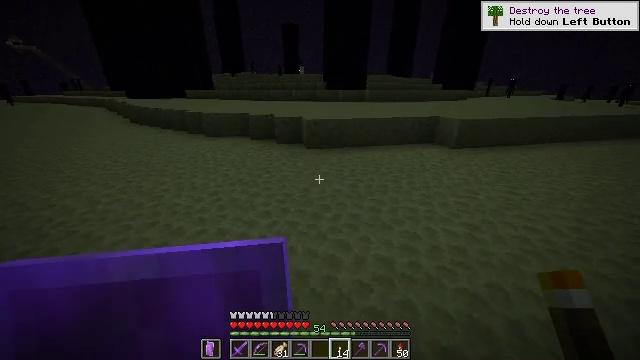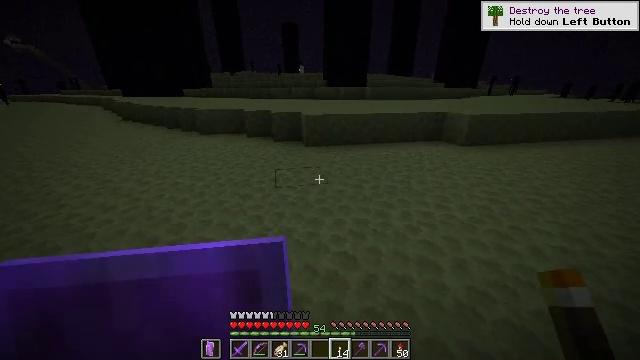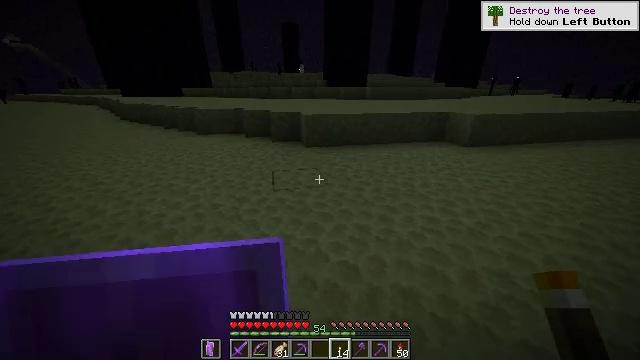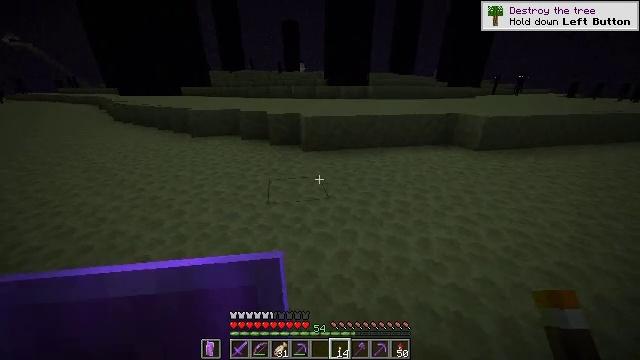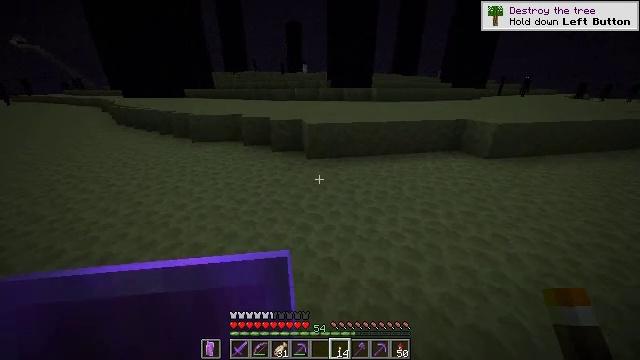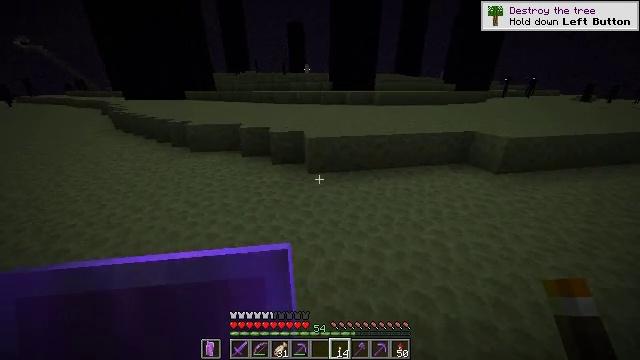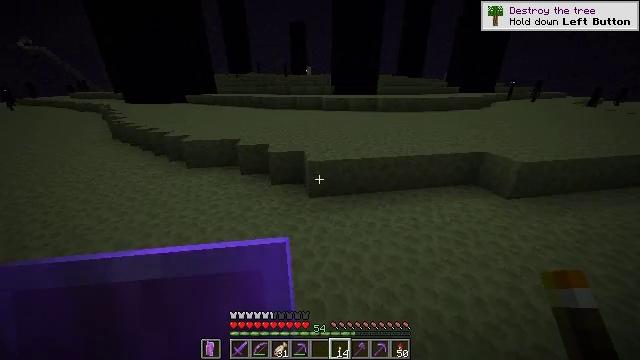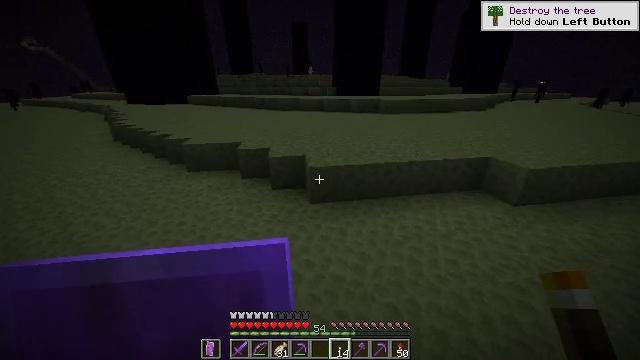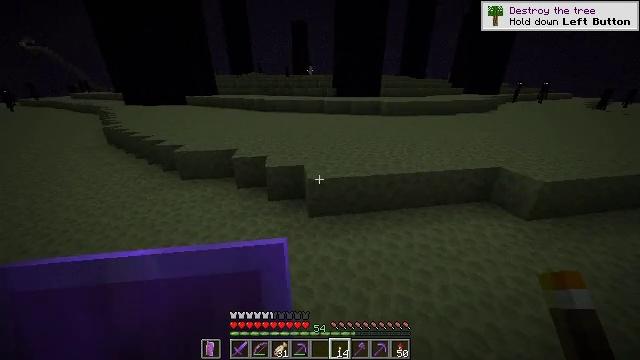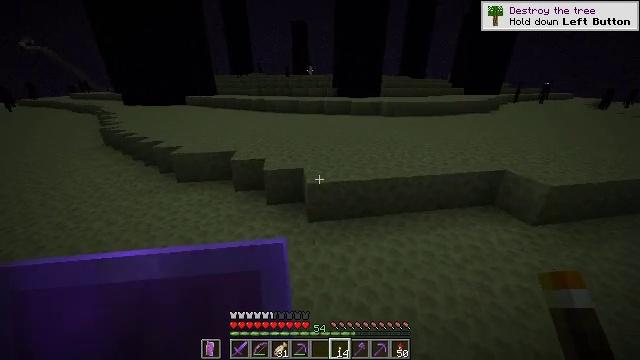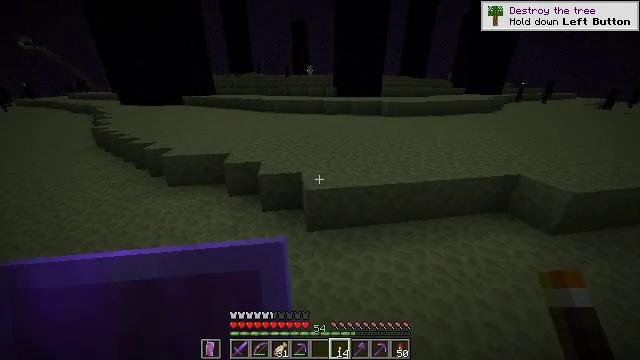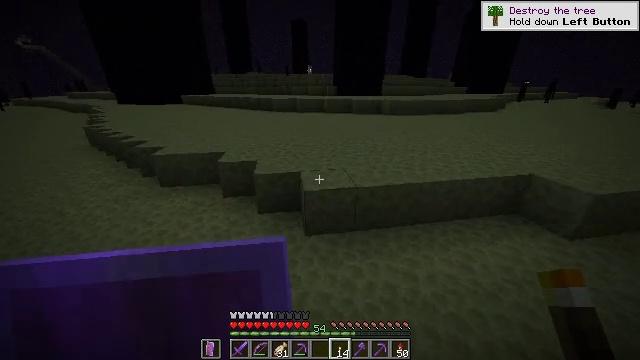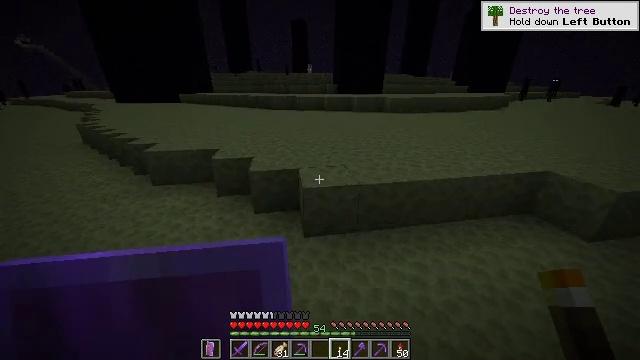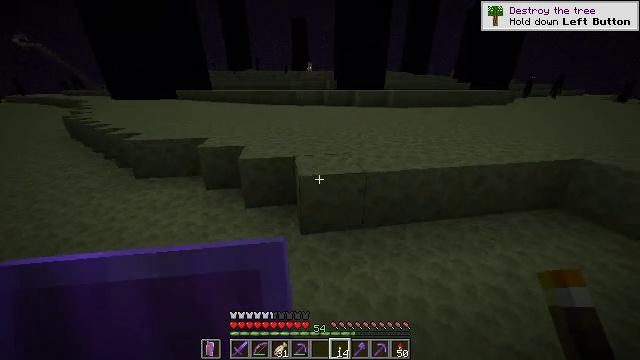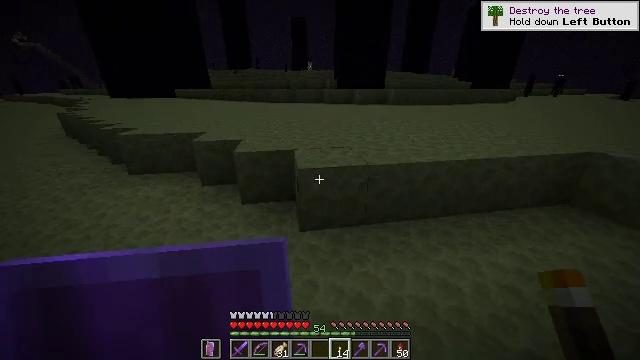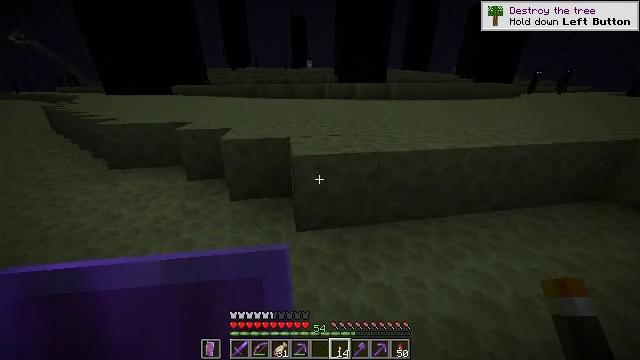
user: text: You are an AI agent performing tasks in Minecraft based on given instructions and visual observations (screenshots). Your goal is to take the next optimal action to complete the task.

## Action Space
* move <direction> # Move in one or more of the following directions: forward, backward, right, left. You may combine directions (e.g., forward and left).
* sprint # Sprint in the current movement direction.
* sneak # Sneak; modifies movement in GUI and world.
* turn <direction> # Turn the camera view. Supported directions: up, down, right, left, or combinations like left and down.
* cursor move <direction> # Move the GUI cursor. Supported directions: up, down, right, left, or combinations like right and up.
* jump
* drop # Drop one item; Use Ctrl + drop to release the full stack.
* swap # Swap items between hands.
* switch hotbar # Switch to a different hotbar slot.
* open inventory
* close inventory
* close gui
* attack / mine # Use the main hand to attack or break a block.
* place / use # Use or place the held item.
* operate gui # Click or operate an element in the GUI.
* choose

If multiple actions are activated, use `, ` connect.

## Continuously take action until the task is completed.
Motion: motion action
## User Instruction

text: Break some end stone blocks.
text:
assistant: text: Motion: move forward, sprint, jump
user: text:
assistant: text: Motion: move forward, sprint, jump
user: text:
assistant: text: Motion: move forward, sprint, jump
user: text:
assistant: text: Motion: move forward, sprint, jump
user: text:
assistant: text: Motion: move forward, sprint, jump
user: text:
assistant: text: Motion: move forward, sprint, jump
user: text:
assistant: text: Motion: move forward, sprint, jump
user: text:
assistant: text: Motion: move forward, sprint, jump
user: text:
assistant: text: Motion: move forward, sprint, jump
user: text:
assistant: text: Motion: move forward, sprint, jump
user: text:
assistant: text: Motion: move forward, sprint, jump
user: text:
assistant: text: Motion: move forward, sprint, jump
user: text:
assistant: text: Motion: move forward, sprint, jump
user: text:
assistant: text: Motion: move forward, sprint, jump
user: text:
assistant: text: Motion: move forward, sprint, jump
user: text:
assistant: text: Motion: move forward, sprint, jump
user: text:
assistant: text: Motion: move forward, sprint, jump
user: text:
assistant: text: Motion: move forward, sprint, jump
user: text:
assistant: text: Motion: move forward, sprint, jump
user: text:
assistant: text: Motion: move forward, sprint, jump
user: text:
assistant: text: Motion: move forward, sprint, jump
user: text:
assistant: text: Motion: move forward, sprint, jump
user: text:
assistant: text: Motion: move forward, sprint, jump
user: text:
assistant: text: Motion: move forward, sprint, turn left, jump
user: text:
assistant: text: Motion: move forward, sprint, turn left and down, jump
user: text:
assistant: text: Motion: move forward, sprint, jump
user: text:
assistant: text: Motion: move forward, sprint, jump
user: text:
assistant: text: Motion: move forward, sprint, jump
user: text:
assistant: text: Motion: move forward, sprint, jump
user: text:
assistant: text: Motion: move forward, sprint, jump